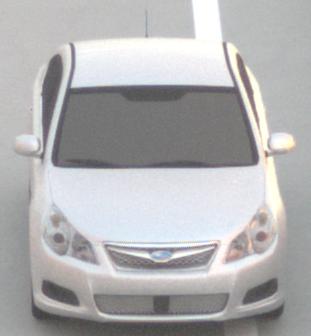
Make: Subaru
Model: Legacy 2.0R
Detailed model: Legacy (IV) Limousine
Model produced from: 2007/09
Model produced until: 2008/10
Doors: 4
Color: white
Road condition: dry road
Daytime: sunrise or sunset
Contrast: medium contrast